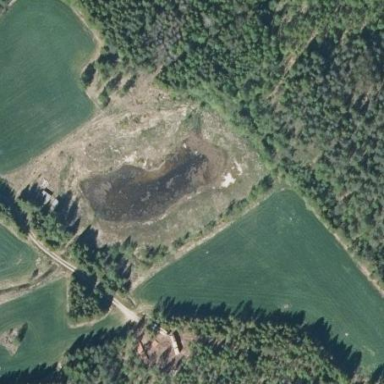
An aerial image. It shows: Reservoir area.